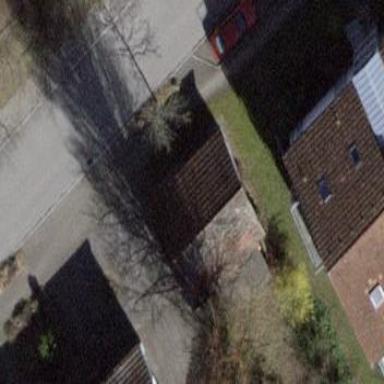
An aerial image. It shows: Group of garages.